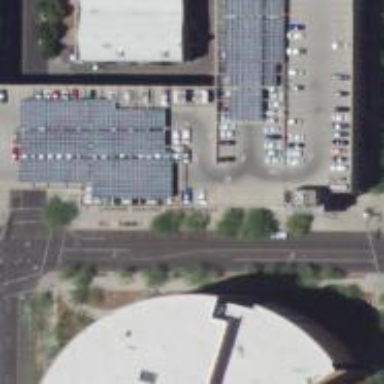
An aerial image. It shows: Multi-storey parking building with flat concrete roof.